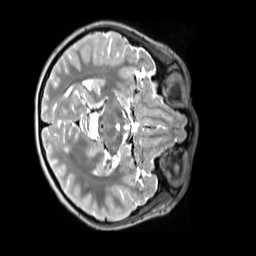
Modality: T2w
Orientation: axial
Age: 10
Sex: male
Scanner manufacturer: siemens
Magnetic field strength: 3 T
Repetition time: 3.2 s
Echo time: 0.408 s